Question: I can't solve a problem.
We have an array. If we take a value, the index of it means port ID, and the value itself means the other port ID it is connected to. Need to find the start index of the longest sequential connection to element which value is -1.
I made a graphic explanation to describe the case for the array [2, 2, 1, 5, 3, -1, 4, 5, 2, 3]. On image the longest connection is purple (3 segments).

I need to make a solution by a function 'getResult(connections)' with a single argument. I don't know how to do it, so i decided to return another function with several arguments which allows me to make a recursive solution.
'''
function getResult(connections) {
return f(connections.findIndex(e => e === -1), connections, 0, []);
}
function f(index, cnx, counter, branches) {
counter++;
for (let i = 0; i < cnx.length; i++) {
if (cnx[i] === index) {
branches.push([i, counter]);
return f(i, cnx, counter, branches);
}
}
return branches.sort((a, b) => b[1] - a[1])[0][0];
}
console.log(getResult([1, 2, -1])); // expected 0
console.log(getResult([1, -1, 1, 2])); // expected 3
console.log(getResult([2, 1, -1])); // expected 0
console.log(getResult([3, 4, 1, -1, 3])); // expected 2
console.log(getResult([1, 0, -1, 2])); // expected 3
console.log(getResult([3, 2, 1, -1])); // expected 0
console.log(getResult([2, 2, 1, 5, 3, -1, 4, 5, 2, 3])); // expected 6
'''
Anyway, the code doesn't work completely properly.
Would you please explain my mistakes?
Is it possible to solve the problem by a function with just one original argument?
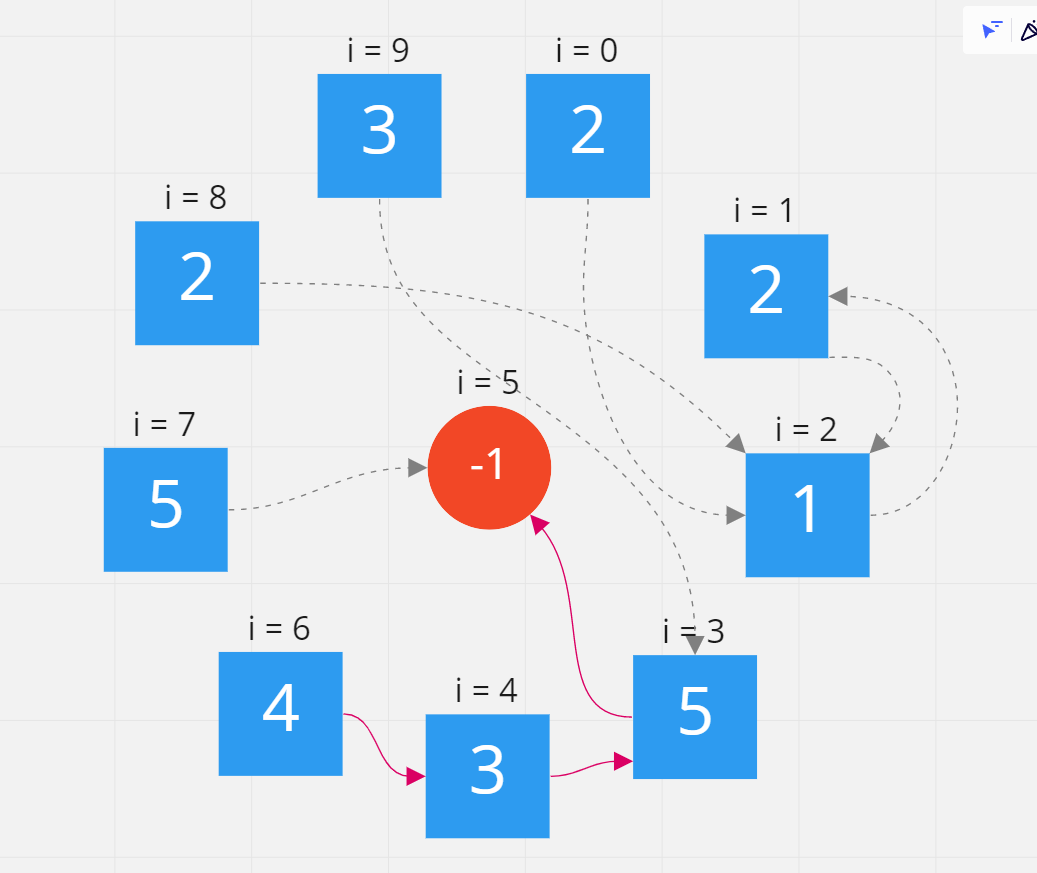
Answer: > The code doesn't work completely properly. Would you please explain my mistakes?
You were quite close. The main problem is that the 'return' keyword in front of the recursive calls terminates the 'for' loop and the entire 'f' function prematurely. This will cause it to visit only the nodes on the first possible branch, not all of them.
The other issue is that 'branches' might be empty at the end of the function, yet you still access '[0][0]'. Instead return the entire array from 'f', and access the first tuple on in 'getResult'.
These two small fixes already make the function work:
'''
function getResult(connections) {
return f(connections.findIndex(e => e === -1), connections, 0, [])[0][0];
}
function f(index, cnx, counter, branches) {
counter++;
for (let i = 0; i < cnx.length; i++) {
if (cnx[i] === index) {
branches.push([i, counter]);
f(i, cnx, counter, branches);
}
}
return branches.sort((a, b) => b[1] - a[1]);
}
console.log(getResult([1, 2, -1])); // expected 0
console.log(getResult([1, -1, 1, 2])); // expected 3
console.log(getResult([2, 1, -1])); // expected 0
console.log(getResult([3, 4, 1, -1, 3])); // expected 2
console.log(getResult([1, 0, -1, 2])); // expected 3
console.log(getResult([3, 2, 1, -1])); // expected 0
console.log(getResult([2, 2, 1, 5, 3, -1, 4, 5, 2, 3])); // expected 6
'''
'getResult([])''branches''if''[-1, 0]''branches'
Additional improvements would be to do also the sorting only once at the end in 'getResult', and starting the search directly with 'f(-1, connections, 0, []);' instead of using 'findIndex'.
> Is it possible to solve the problem by a function with just one original argument? I don't know how to do it, so i decided to return another function with several arguments which allows me to make a recursive solution.
Introducing a helper function is a totally appropriate solution, this approach is good!
While it's always possible to write a recursive scheme as a loop with an explicit stack, that is usually unwieldy and incomprehensible. With the <URL> you chose, a recursive function is the easiest and cleanest way to write it.
If you don't want to create an extra global variable, you can even declare your helper function inside 'getResult'. This also allows accessing the 'connections' directly from the upper scope, instead of passing it in as a function parameter. The same can be done to the 'branches' variable:
'''
function getResult(connections) {
const branches = [];
function f(index, distance) {
branches.push([index, distance]);
for (let i = 0; i < connections.length; i++) {
if (connections[i] === index) {
f(i, distance+1);
}
}
}
f(-1, 0);
branches.sort((a, b) => b[1] - a[1]);
return branches[0][0];
}
console.log(getResult([1, 2, -1])); // expected 0
console.log(getResult([1, -1, 1, 2])); // expected 3
console.log(getResult([2, 1, -1])); // expected 0
console.log(getResult([3, 4, 1, -1, 3])); // expected 2
console.log(getResult([1, 0, -1, 2])); // expected 3
console.log(getResult([3, 2, 1, -1])); // expected 0
console.log(getResult([2, 2, 1, 5, 3, -1, 4, 5, 2, 3])); // expected 6
'''
As for further alternatives and optimisations:
- <URL>'-1''-1'- - 'connections''i''index''connections'